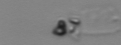
Label: detritus